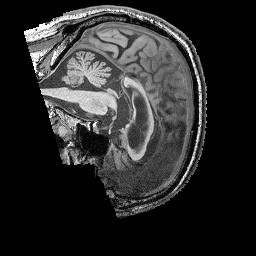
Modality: T1w
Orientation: sagittal
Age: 69
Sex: male
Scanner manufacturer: siemens
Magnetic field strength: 3 T
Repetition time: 2.25 s
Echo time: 0.00411 s